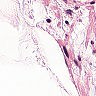
Metastatic tissue present: no